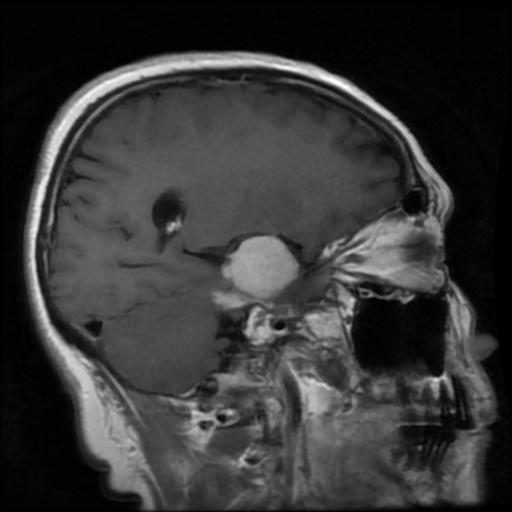
Label: meningioma